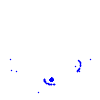
Particle: electron